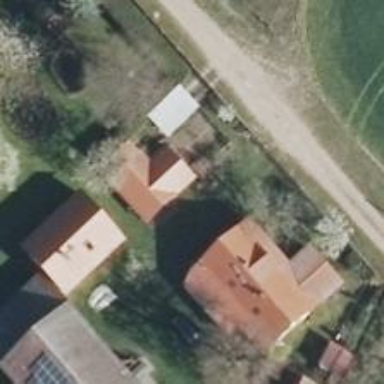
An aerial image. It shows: Driveway made of ground surface.